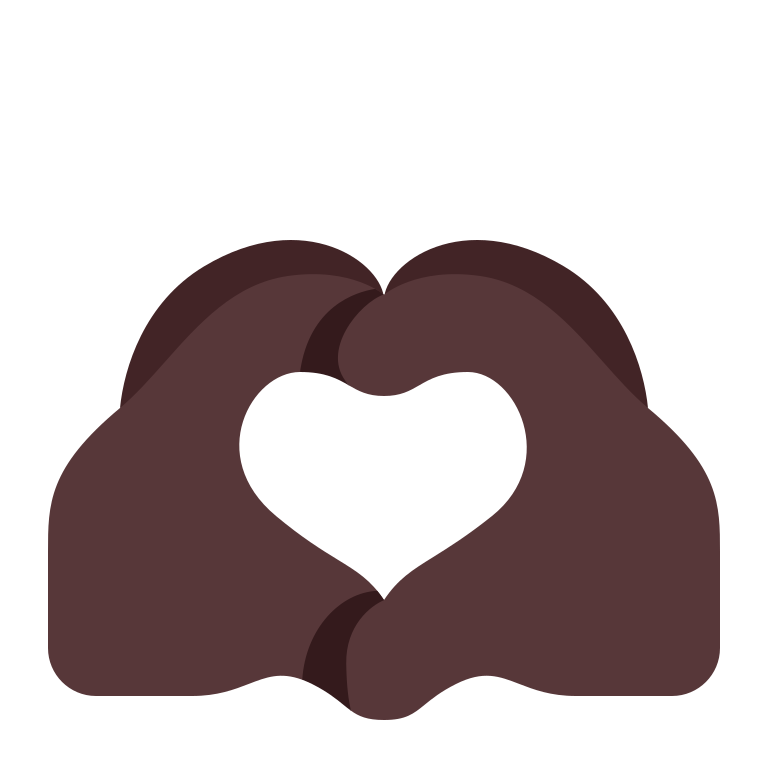
heart hands flat dark